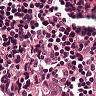
Metastatic tissue present: yes